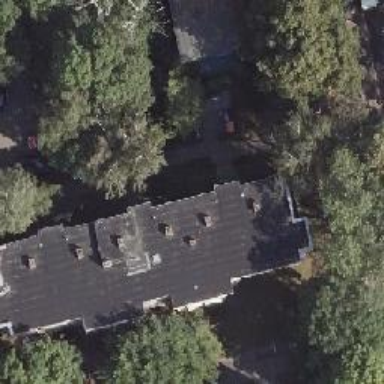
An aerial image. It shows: Apartment building with flat roof.